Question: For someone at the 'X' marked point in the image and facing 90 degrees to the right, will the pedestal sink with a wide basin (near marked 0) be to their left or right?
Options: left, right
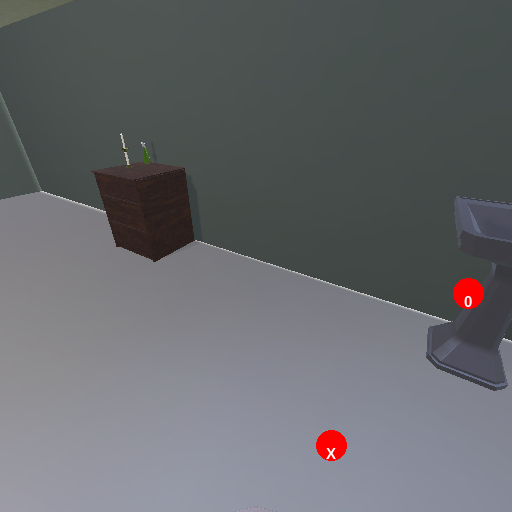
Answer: left